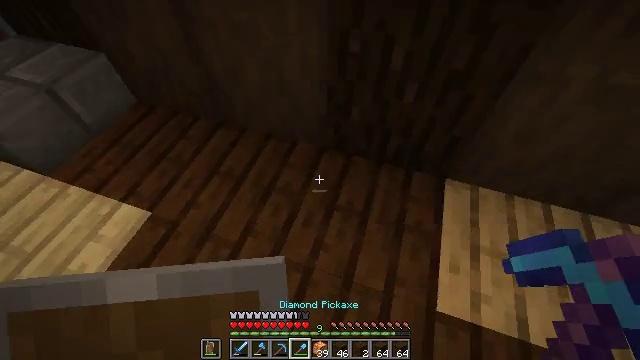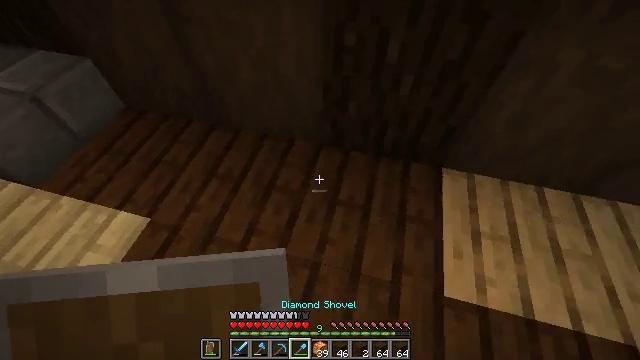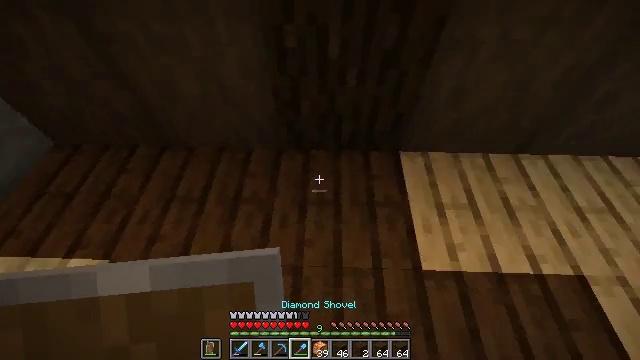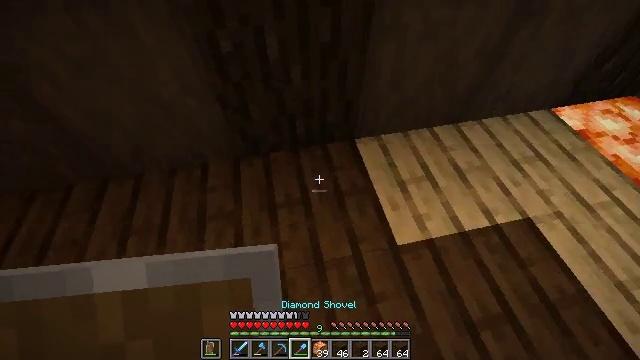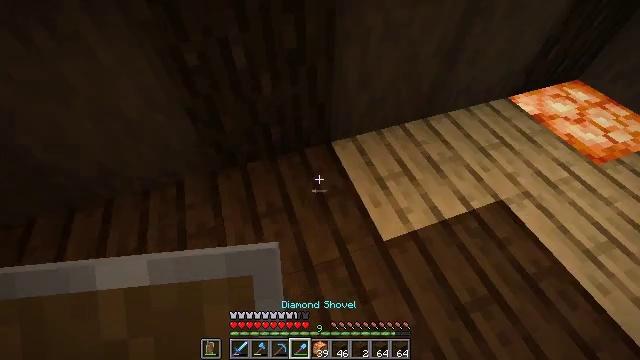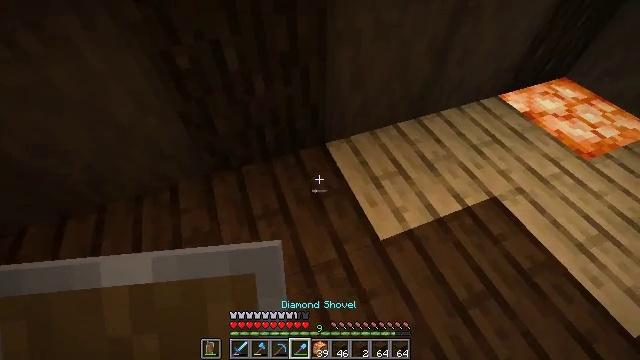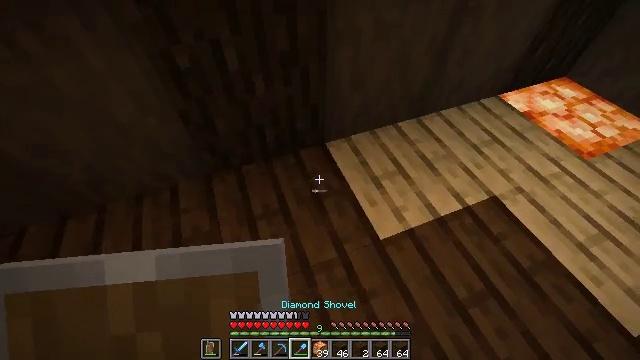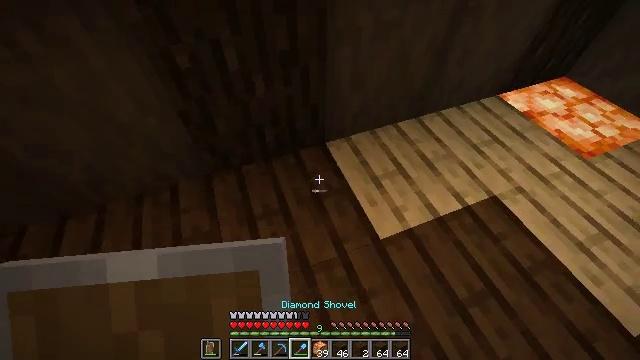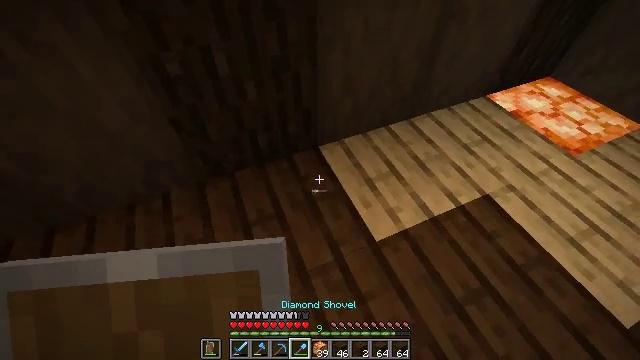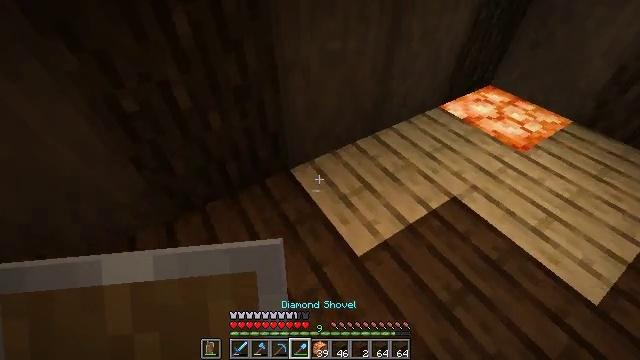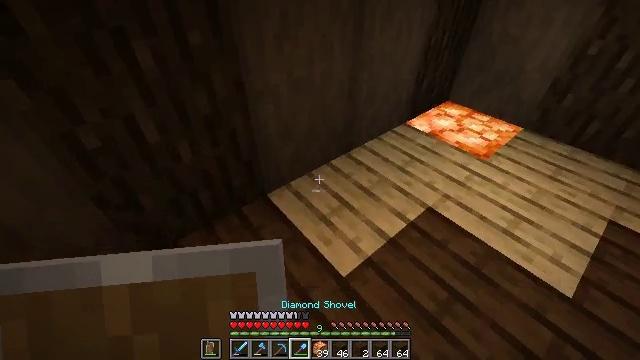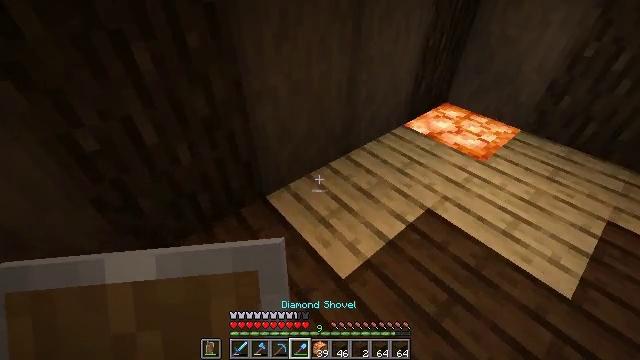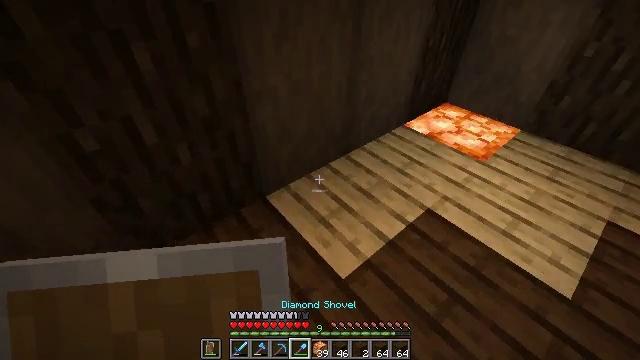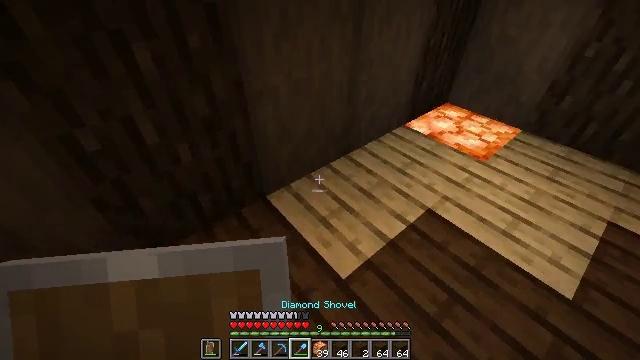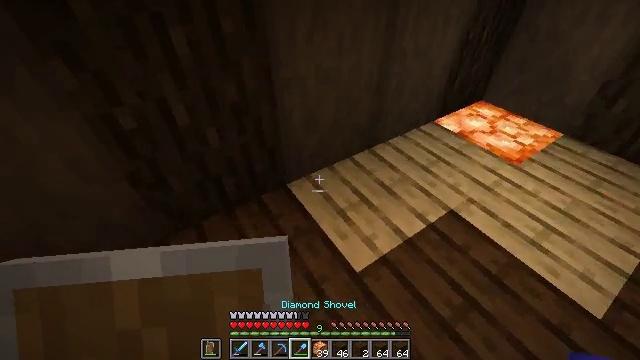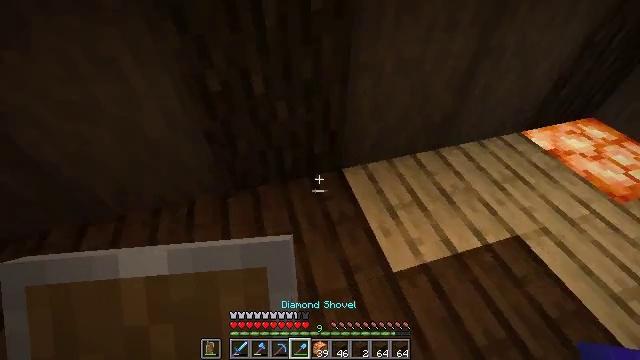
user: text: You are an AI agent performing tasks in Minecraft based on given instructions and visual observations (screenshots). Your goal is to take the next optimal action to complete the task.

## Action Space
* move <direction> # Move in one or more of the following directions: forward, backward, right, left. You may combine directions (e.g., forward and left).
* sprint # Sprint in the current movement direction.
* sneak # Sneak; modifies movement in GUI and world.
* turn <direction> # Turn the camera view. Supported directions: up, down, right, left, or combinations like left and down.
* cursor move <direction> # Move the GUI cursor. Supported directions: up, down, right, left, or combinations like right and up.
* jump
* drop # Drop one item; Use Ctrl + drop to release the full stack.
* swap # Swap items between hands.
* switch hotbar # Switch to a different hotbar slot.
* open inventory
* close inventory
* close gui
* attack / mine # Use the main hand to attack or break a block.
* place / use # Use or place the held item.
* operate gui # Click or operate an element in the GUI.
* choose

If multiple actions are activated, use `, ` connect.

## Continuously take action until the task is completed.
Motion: motion action
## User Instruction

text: Mine dark oak planks.
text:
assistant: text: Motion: turn right, switch to hotbar 4
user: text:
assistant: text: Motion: turn right, switch to hotbar 4
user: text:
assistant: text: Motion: turn right
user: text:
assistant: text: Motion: turn right and up
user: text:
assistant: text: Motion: turn right
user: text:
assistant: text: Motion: no_op
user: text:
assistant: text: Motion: no_op
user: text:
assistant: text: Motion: turn right
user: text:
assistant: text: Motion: turn right and up
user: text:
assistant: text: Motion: turn right and up
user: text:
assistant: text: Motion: no_op
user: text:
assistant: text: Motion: no_op
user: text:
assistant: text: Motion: no_op
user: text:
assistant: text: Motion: turn left and down
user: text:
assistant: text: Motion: turn left and down
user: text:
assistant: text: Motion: turn left and down
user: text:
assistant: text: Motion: move left, turn left and down
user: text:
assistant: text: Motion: move left
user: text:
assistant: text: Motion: move left
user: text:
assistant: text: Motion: move left, turn right
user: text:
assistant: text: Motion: move left, turn right and up
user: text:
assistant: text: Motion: turn right
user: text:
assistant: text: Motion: turn right
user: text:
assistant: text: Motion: turn right
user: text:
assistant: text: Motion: turn right
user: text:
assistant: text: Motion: move forward and move left, turn right
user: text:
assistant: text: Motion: move forward and move left, turn right
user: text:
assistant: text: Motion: move forward and move left, turn right
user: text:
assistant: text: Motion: turn right
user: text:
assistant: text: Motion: no_op